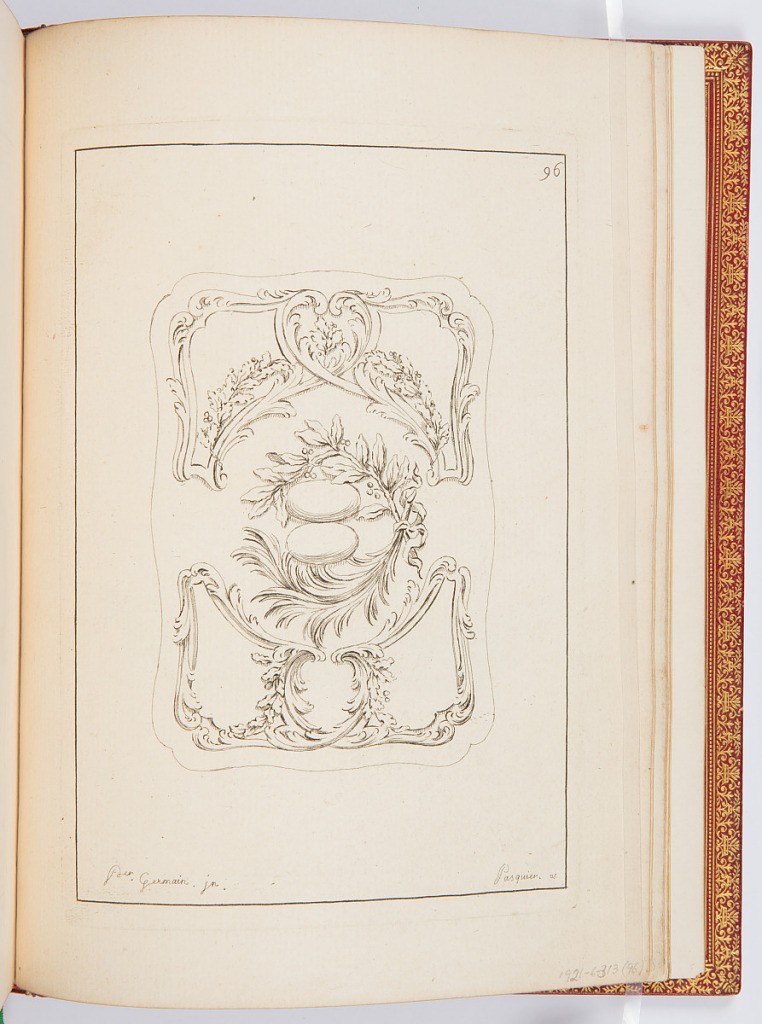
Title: Dessus du Quarré
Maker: Pierre Germain, French, 1703 - 1783
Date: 1748
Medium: Etching on laid paper
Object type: Print
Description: Design for the top of a box decorated with ornament motifs including rinceaux, branches, sprays, and oval rondels. The plate is signed and numbered.